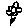
Label: flower